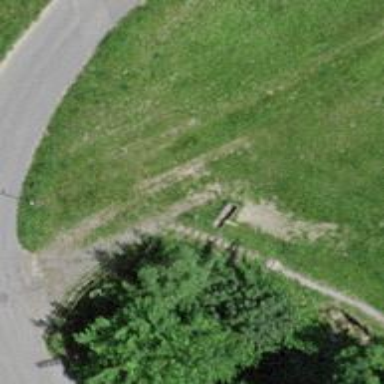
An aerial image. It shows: Paved path.